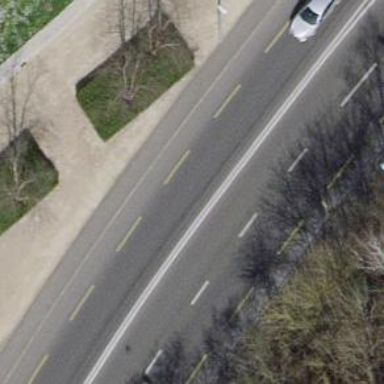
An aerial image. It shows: Secondary road with designated cycle lane.